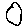
Label: circle